Field crop: maize
Growth stage: 2
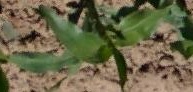
Species: maize